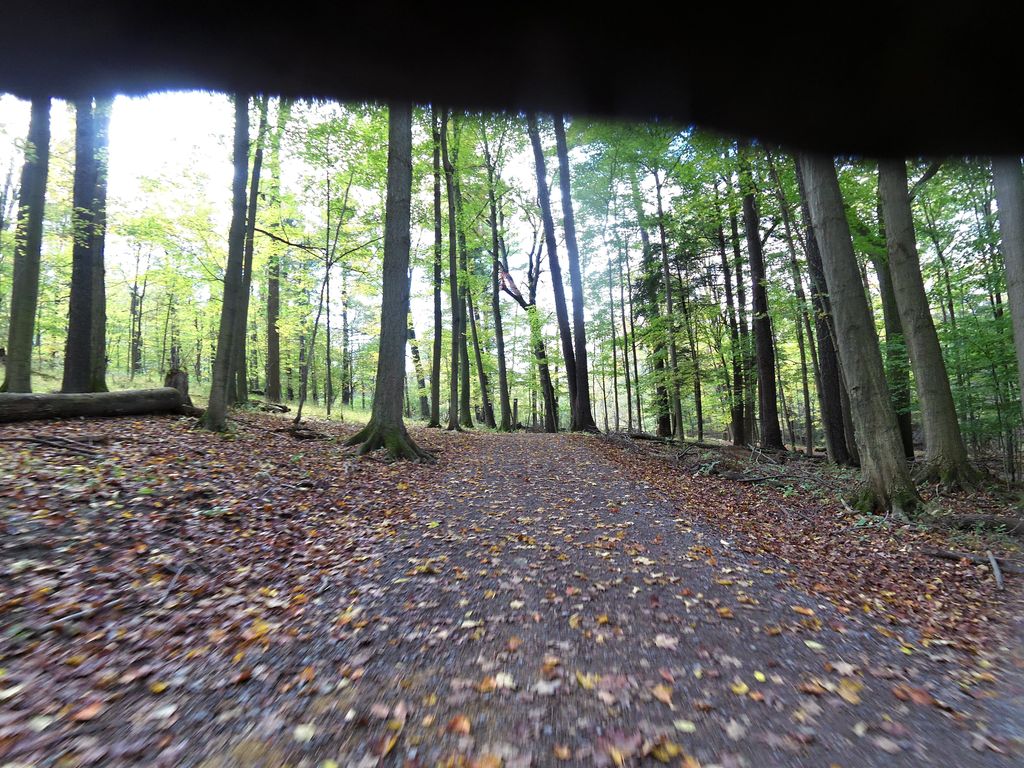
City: hamilton